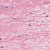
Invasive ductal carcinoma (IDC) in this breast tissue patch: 0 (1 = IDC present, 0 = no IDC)